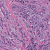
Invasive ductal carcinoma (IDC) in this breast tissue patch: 1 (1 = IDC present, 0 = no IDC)